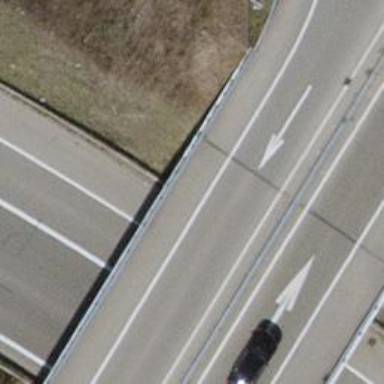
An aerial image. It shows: Asphalt motorway link.